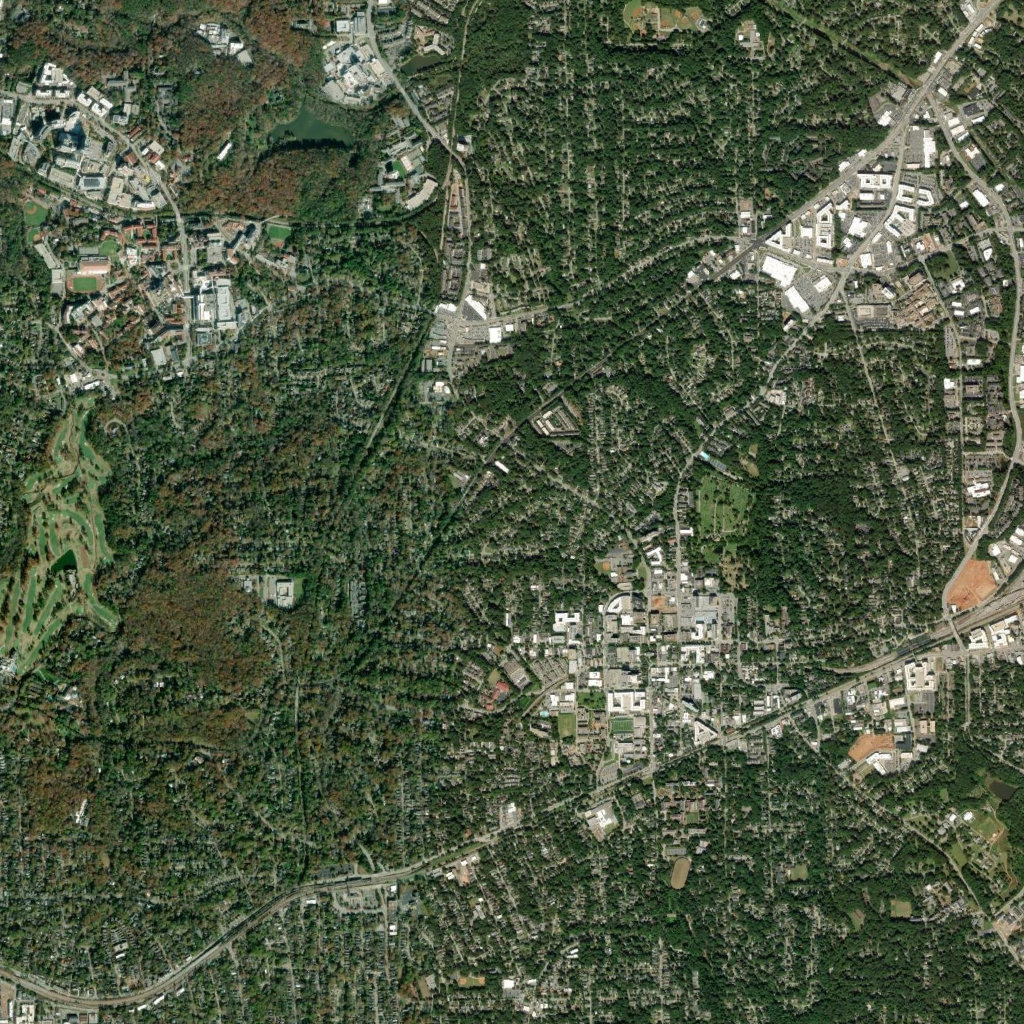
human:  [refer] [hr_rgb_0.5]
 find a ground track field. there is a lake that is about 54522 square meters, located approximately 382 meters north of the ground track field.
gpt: <box>[[25, 21, 28, 23, 0]]</box>

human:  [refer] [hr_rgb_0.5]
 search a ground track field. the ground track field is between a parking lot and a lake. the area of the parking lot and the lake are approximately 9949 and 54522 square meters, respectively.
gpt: <box>[[25, 21, 28, 23, 0]]</box>

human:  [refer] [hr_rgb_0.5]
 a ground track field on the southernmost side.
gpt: <box>[[65, 83, 67, 87, 0]]</box>